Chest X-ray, PA view. Patient: 41 years old, sex M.
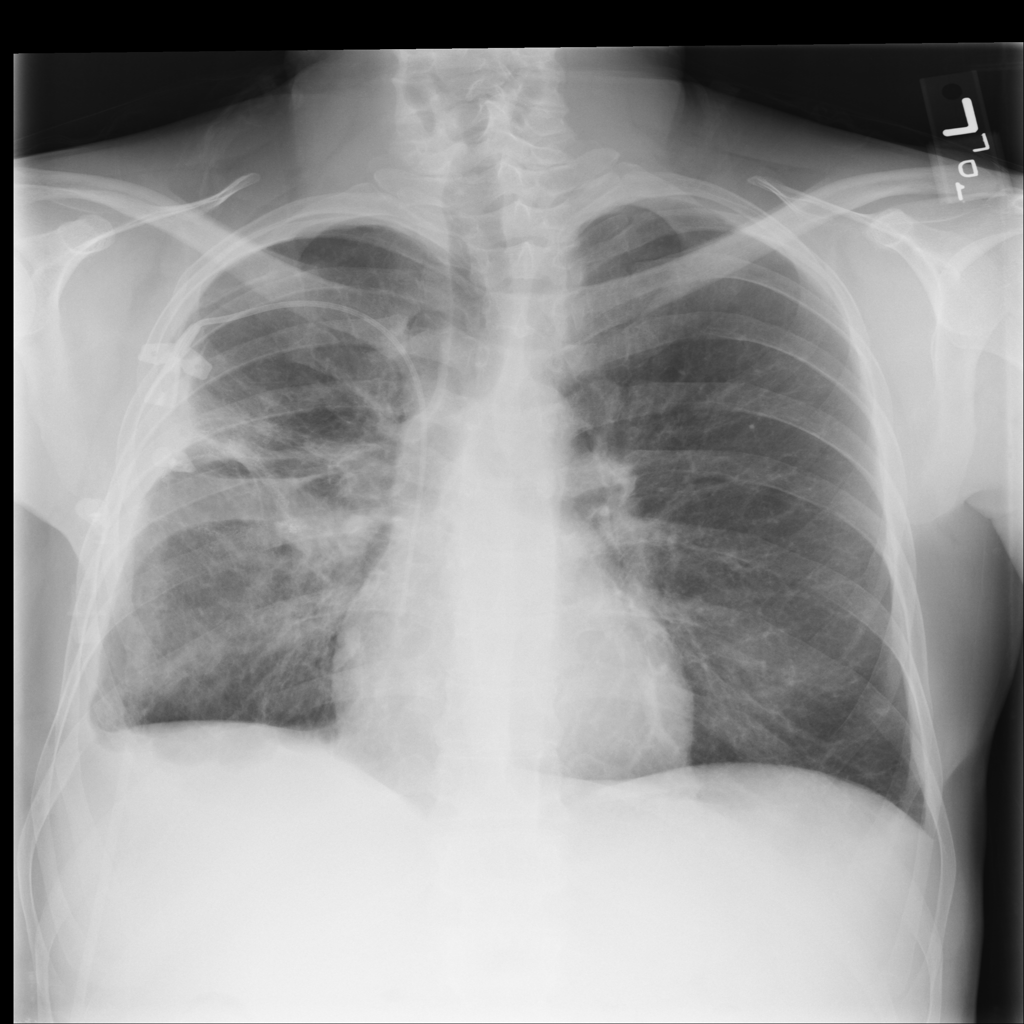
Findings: Fibrosis, Infiltration